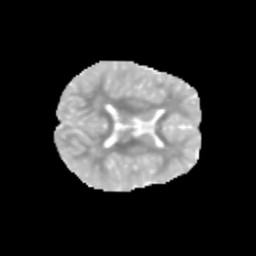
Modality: MD
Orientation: axial
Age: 9
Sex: female
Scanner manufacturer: siemens
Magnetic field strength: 3 T
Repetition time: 3.8 s
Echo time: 0.07 s